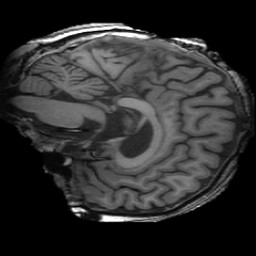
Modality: T1w
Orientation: sagittal
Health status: ill
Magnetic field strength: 3 T